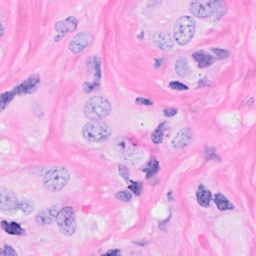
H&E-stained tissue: Breast